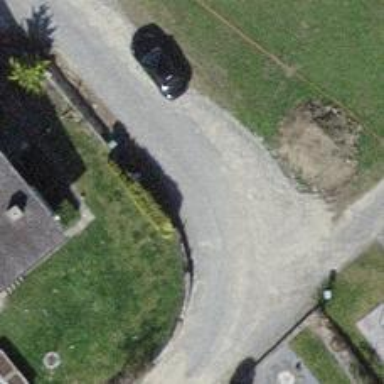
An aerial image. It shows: Unpaved service road.